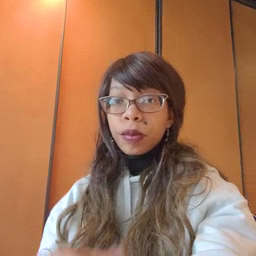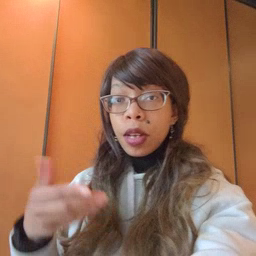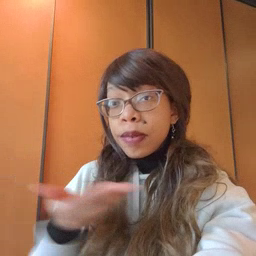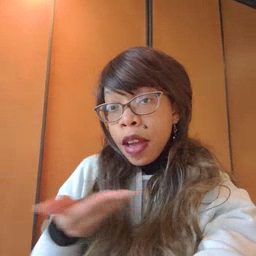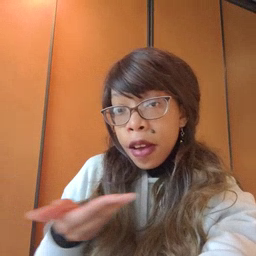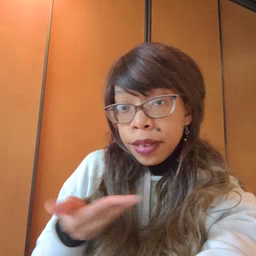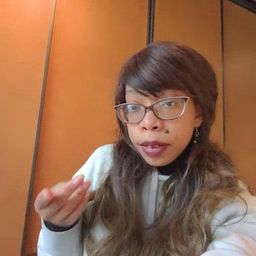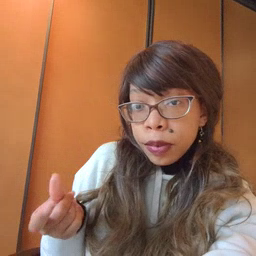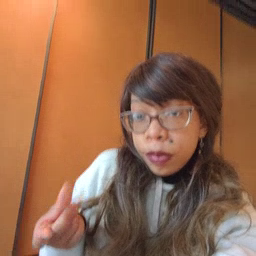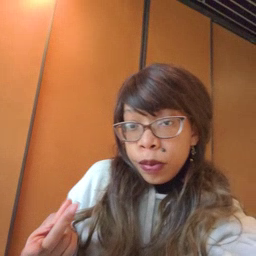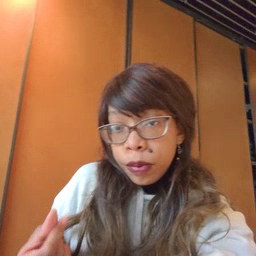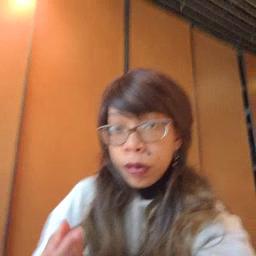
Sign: puppy